Question: I need some help with this SQL Query. It is designed to retrieve names of students with the same S.S_level values as Jaci Walker, and have taken courses (CS.C_SE_id) with Jaci Walker in the BG building.
I am having trouble on line 7. I need to be able to ensure that the people have enrolled in the same course as Jaci Walker. I'm not sure about what to put in the WHERE statement for that section.
The database schema can be seen here:
'''
SELECT S.S_Fname, S.S_LName
FROM Student S, Enrollment E, CourseSection CS, Location L
WHERE S.S_id = E.S_id
AND E.C_SE_ID = CS.C_SE_id
AND L.Loc_id = CS.Loc_ID
AND S.S_Level = (SELECT S.S_Level FROM Student S WHERE S.S_Fname = "Jaci" AND S.S_Lname = "Walker")
AND CS.C_SE_id = (SELECT CS.C_SE_id FROM CourseSection CS WHERE **?**)
AND L.Loc_id = (SELECT L.Blodg_code FROM Location L WHERE L.Blodg_code = "BG");
'''
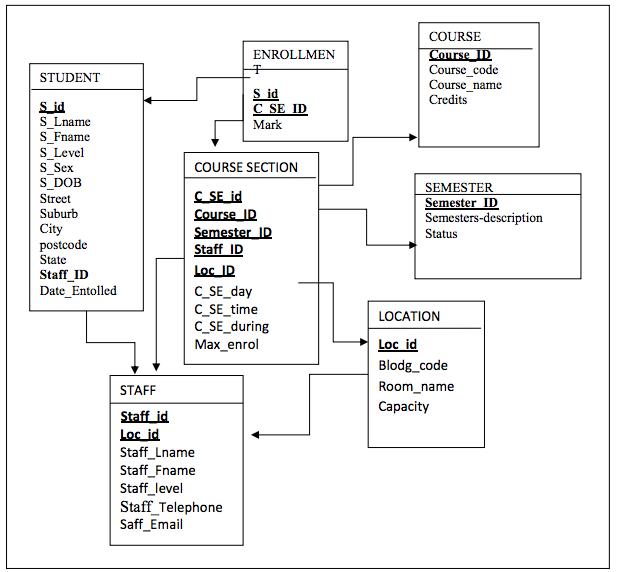
Answer: I would start by using current SQL-syntax using JOIN conditions instead of using the WHERE clause to show relationships between tables. This way, you get all your table associations done and can better visually confirm you have those elements configured... THEN, tack on the criteria you are looking for.
What I have done here is to just have a PreQuery (result alias "JaciClassesInBG" ) that gets all of Jaci's classes that were enrolled in and ONLY those for the building "BG" (which was added to the JOIN clause to the location table). The WHERE clause was only for Jaci.
From that result, I have a list of all classes that Jaci took. I grabbed her ID, S_Level and C_SE_ID entries.
From that, just join back to the enrollment table of all other students based explicitly on the C_SE_ID that Jaci took (thus all students in that exact same class). However, I've EXCLUDED (via AND NOT...) Jaci's student ID from the list... we know she took the class, we are looking for everyone ELSE.
Finally, join that result back to the students table based on the common enrollment. Now, we can associate the common "S_LEVEL" criteria of Jaci to those students...
Now, you can get whatever details you want for display... in this case, I am grabbing each student, and what class they had in common with Jaci. One student may have been in multiple classes. This will show each. If you only care about one instance, I would just change the top to...
select DISTINCT S2.S_FName, S2.S_LName...
'''
SELECT
JaciClassesInBG.Course_Code,
JaciClassesInBG.Course_Name,
S2.S_FName,
S2.S_LName
from
( SELECT
S.ID,
S.S_Level,
CS.C_SE_ID,
C.Course_Code,
C.Course_Name
FROM
Student S
JOIN Enrollment E
ON S.S_id = E.S_id
JOIN CourseSection CS
ON E.C_SE_ID = CS.C_SE_id
JOIN Location L
ON L.Loc_id = CS.Loc_ID
AND L.Blodg_Code = "BG"
JOIN Course C
ON CS.Course_ID = C.Course_ID
WHERE
S.S_Fname = "Jaci"
AND S.S_Lname = "Walker" ) JaciClassesInBG
JOIN
Enrollment E2
ON JaciClassesInBG.C_SE_ID = E2.C_SE_ID
AND NOT JaciClassesInBG.S_ID = E2.S_ID
JOIN Students S2
ON E2.S_ID = S2.S_ID
AND JaciClassesInBG.S_Level = S2.S_Level
'''